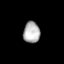
Tissue: lung
Cell type: Myeloid cells
Senescence score: 0.6151
Nuclear area (px): 347
Mean DAPI intensity: 176.504